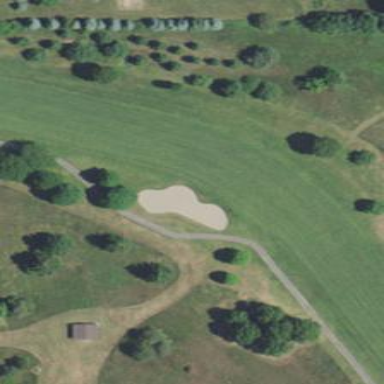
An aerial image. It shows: Golf fairway in the image.